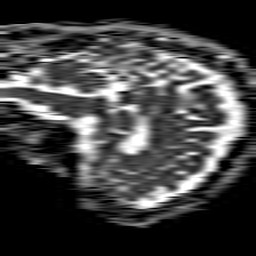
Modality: ADC
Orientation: sagittal
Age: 22
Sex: male
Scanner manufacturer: philips
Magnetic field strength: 1.5 T
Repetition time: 4.6 s
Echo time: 0.08631 s